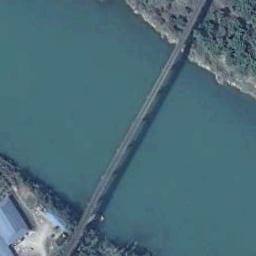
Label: bridge